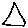
Label: triangle